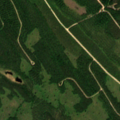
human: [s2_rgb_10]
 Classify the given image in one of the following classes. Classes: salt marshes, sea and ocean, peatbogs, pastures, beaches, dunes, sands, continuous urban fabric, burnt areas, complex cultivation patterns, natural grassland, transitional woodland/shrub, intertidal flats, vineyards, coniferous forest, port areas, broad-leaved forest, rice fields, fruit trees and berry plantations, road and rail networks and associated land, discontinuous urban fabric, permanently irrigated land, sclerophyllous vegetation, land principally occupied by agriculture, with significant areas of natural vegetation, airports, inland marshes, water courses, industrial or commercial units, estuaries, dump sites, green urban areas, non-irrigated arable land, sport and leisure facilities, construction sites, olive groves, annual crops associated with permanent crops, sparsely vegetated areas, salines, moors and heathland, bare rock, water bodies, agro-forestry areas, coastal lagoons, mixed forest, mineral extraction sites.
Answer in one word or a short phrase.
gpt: coniferous forest, transitional woodland/shrub